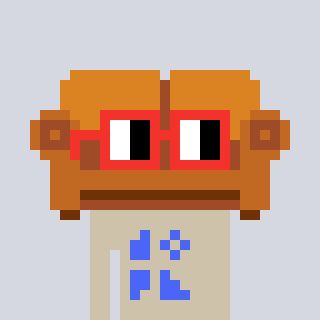
a pixel art character with square red glasses, a couch-shaped head and a bege-colored body on a cool background